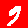
Digit: 9